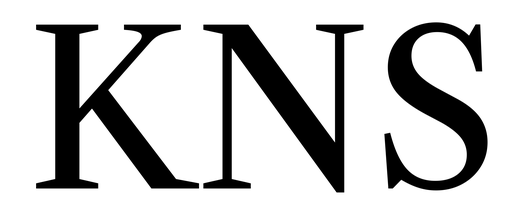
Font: LibreCaslonText_Regular